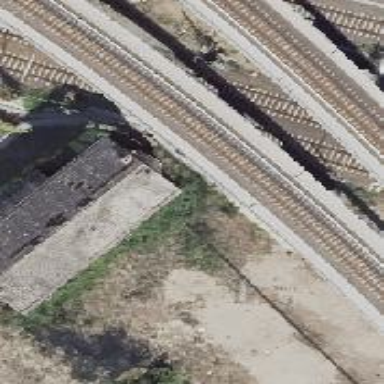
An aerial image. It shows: Solitary milestone along the railway.